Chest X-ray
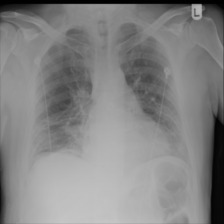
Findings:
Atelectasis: positive
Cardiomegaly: negative
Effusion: negative
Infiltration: negative
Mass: negative
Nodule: negative
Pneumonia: negative
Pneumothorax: negative
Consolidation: negative
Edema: negative
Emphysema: negative
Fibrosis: negative
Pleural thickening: negative
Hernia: negative